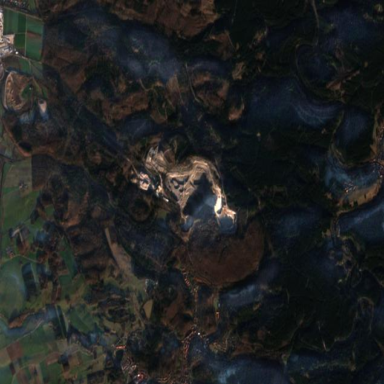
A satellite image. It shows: Quarry situated at the base of natural cliff.